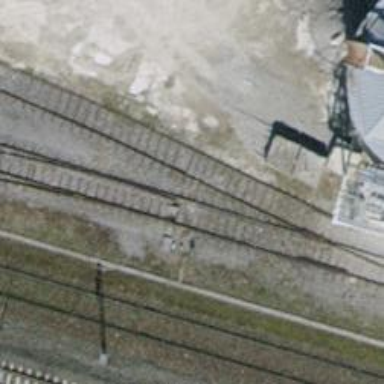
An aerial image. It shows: Railway signal.